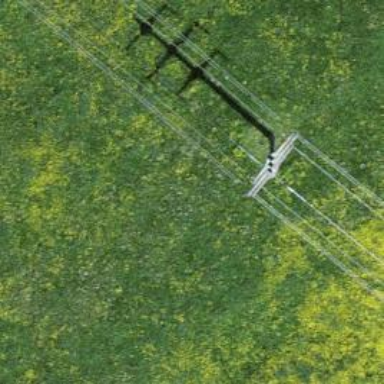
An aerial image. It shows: Power tower.